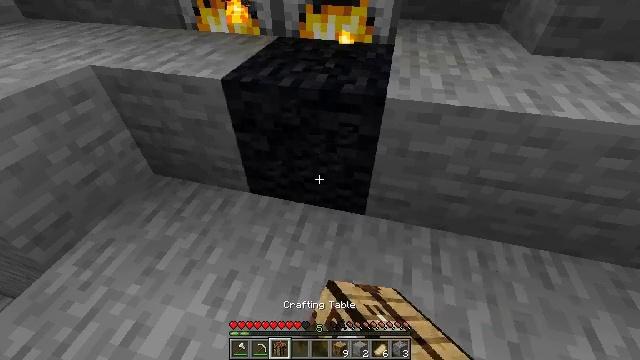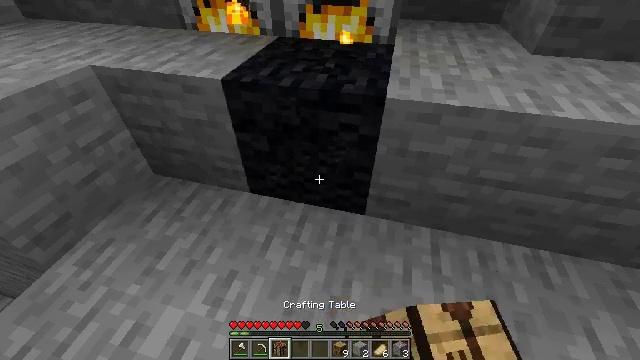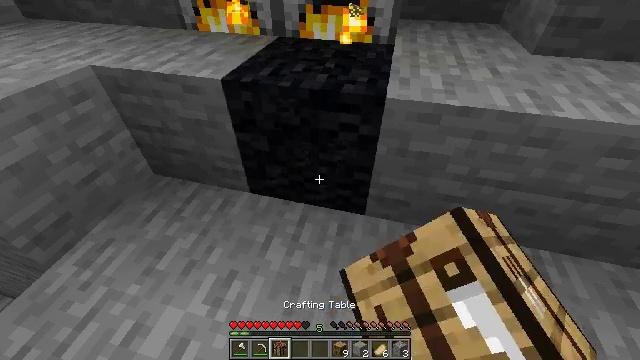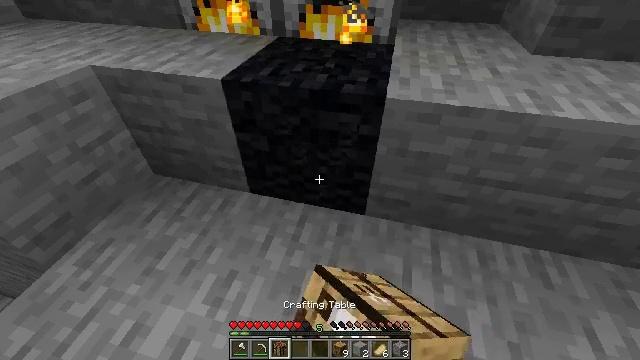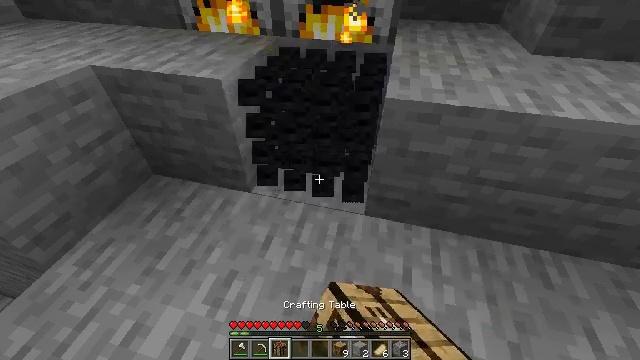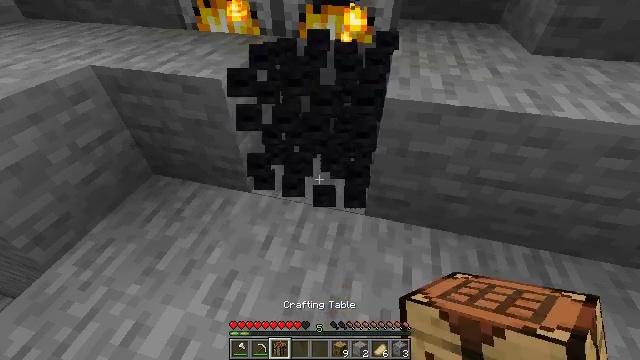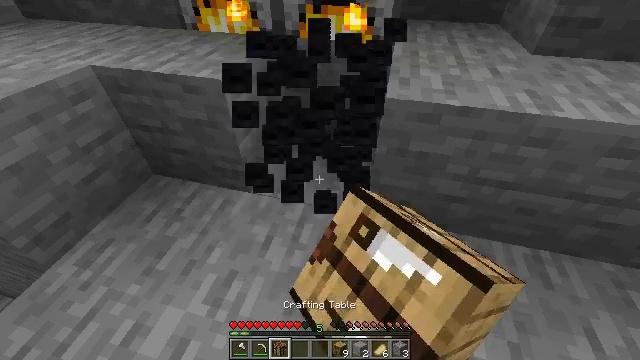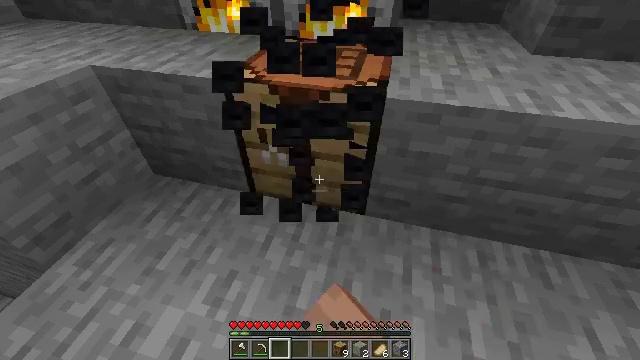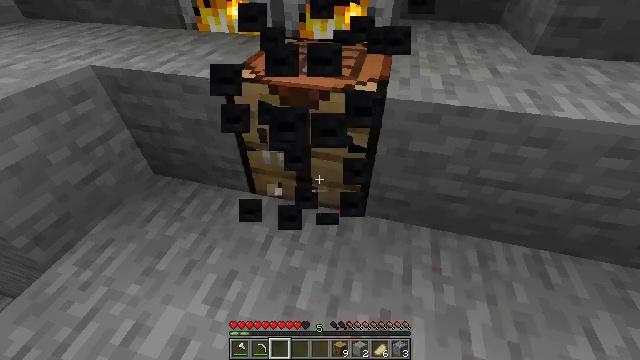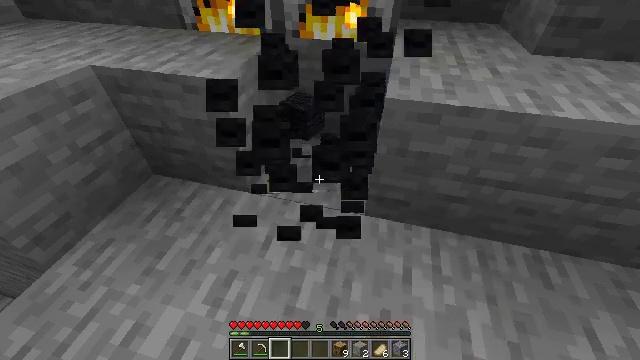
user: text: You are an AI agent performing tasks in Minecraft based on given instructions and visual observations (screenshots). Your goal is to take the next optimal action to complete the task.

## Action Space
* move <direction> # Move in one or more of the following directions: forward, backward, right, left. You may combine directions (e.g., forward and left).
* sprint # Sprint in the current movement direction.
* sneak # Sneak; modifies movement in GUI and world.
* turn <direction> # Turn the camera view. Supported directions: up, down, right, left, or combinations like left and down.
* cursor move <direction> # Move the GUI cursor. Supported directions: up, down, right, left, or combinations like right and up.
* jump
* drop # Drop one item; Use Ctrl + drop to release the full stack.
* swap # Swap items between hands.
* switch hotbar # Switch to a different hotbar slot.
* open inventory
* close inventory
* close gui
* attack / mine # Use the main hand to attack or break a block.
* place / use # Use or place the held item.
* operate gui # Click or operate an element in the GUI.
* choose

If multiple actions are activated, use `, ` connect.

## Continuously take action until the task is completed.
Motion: motion action
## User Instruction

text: Gather black wool from a structure.
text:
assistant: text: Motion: attack / mine
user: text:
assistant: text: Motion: attack / mine
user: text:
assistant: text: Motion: attack / mine
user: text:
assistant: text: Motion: attack / mine
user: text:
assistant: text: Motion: attack / mine
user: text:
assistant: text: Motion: attack / mine
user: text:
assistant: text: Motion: attack / mine and use / place
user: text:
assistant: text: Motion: attack / mine and use / place
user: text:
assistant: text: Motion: attack / mine and use / place
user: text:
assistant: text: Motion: use / place